Question: I have few fonts that I am using in my web projects. Everything goes perfect while I am in Windows browsers, when I am in Linux and Mac browsers the fonts are placed a little bit far from the center, and it looks like it was pushed up with few pixels. This is annoying me because it's really visible, and the design looks weird.
Is there a solution for this? maybe a hack or something ...
Well here is the code snippet of my buttons with @font-face fonts <URL> , I don't know how to put fonts in jsfiddle, that's why I uploaded to dropbox.
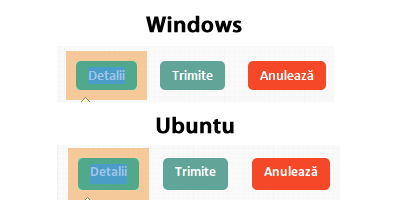
Answer: So, I found the answer to this question. A guy called rteslya from forrst told me about it, here is his post: